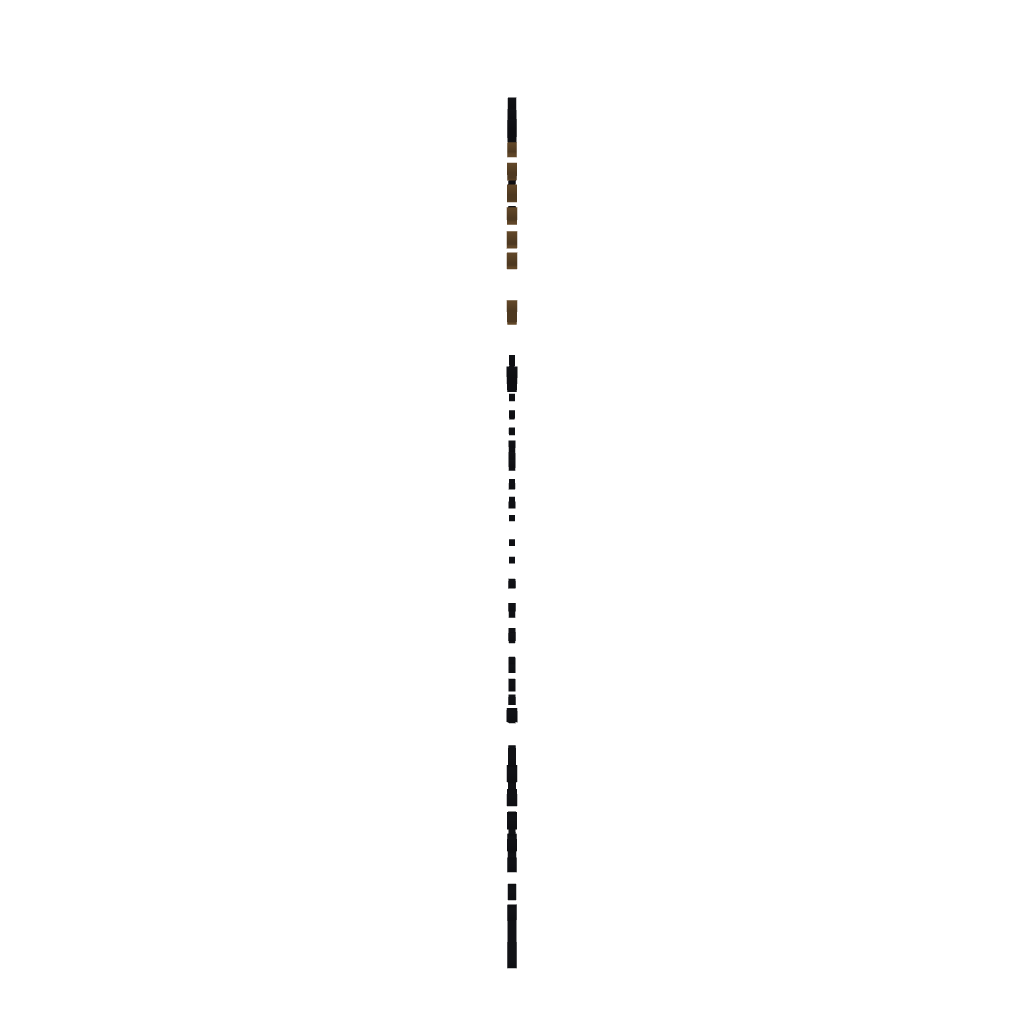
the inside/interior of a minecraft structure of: The Legend of Zelda  Link